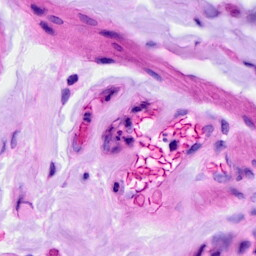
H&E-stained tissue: Ovarian